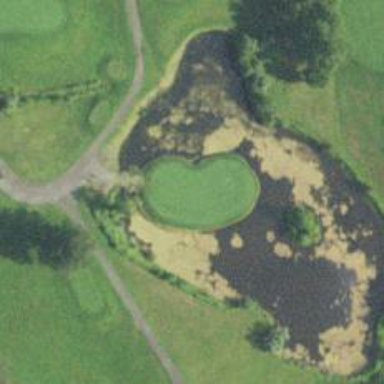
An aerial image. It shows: Golf hole.